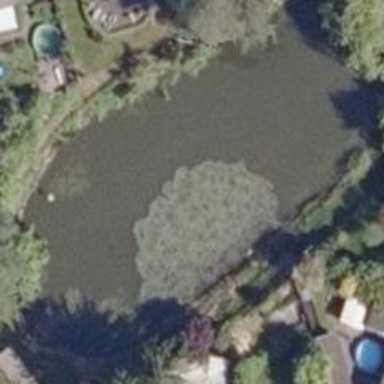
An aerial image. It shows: Serene pond surrounded by nature.